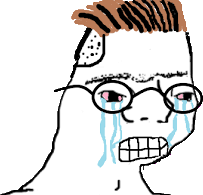
Label: 5_Zoomer